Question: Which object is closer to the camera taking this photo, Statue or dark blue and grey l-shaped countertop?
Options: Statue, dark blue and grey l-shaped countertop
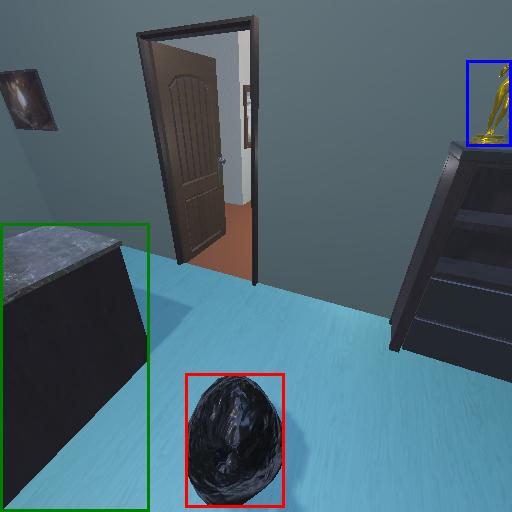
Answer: Statue